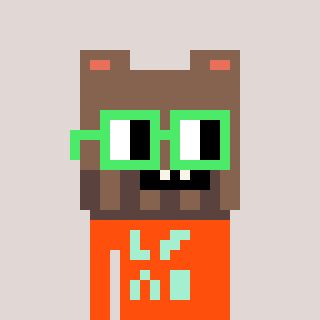
a pixel art character with square light green glasses, a bear-shaped head and a orange-colored body on a warm background